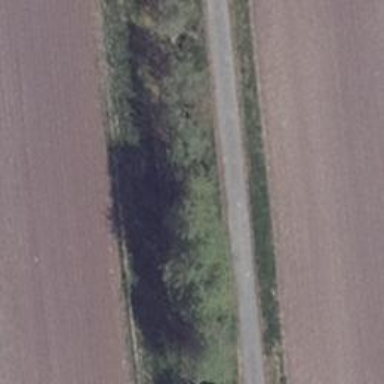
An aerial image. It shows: Row of deciduous broadleaved trees.